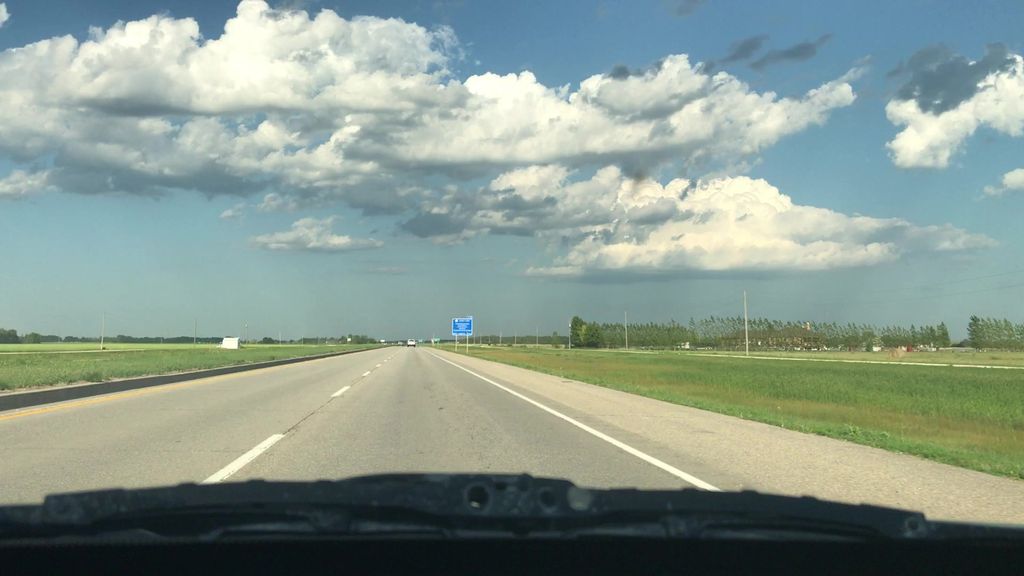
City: winnipeg